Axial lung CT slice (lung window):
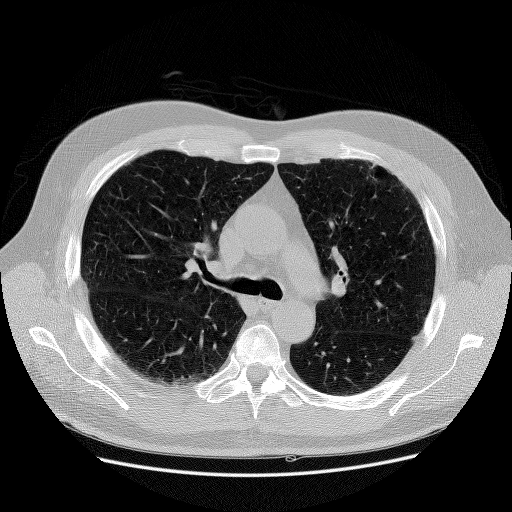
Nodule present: no